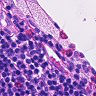
Metastatic tissue present: no